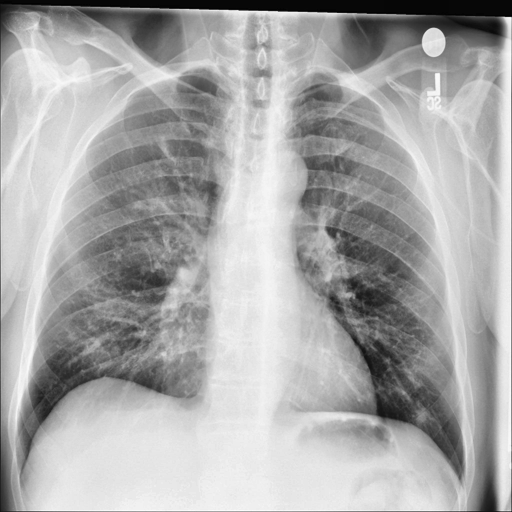
Finding: NORMAL